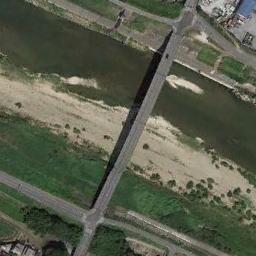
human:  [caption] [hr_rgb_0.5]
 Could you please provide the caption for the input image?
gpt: There is a bridge over the water and land .

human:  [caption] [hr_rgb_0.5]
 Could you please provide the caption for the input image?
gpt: Most of the area the bridge crosses is bare land .

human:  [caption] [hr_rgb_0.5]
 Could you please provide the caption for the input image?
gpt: A bridge built on a dark green river and the river island of the river while some green plants on the flood bed .

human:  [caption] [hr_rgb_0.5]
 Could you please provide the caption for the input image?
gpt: A bridge connects the land on both sides of the slender river, And the river is lined with long green banks .

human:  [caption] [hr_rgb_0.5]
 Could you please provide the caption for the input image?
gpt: A blue building is beside the bridge .